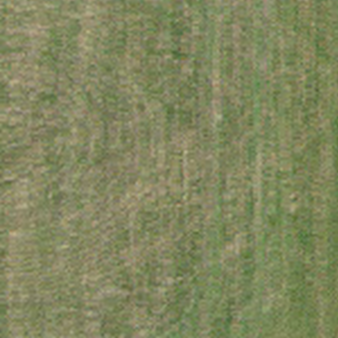
Label: other